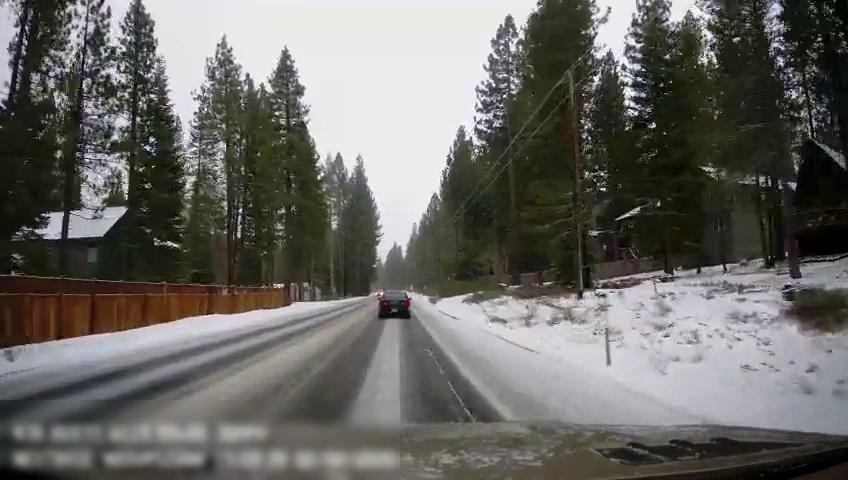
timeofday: Day
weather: Snowy
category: Drivable Space
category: Vehicles | SUV
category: Vehicles | Car
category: Lanes | Current Lane